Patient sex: M
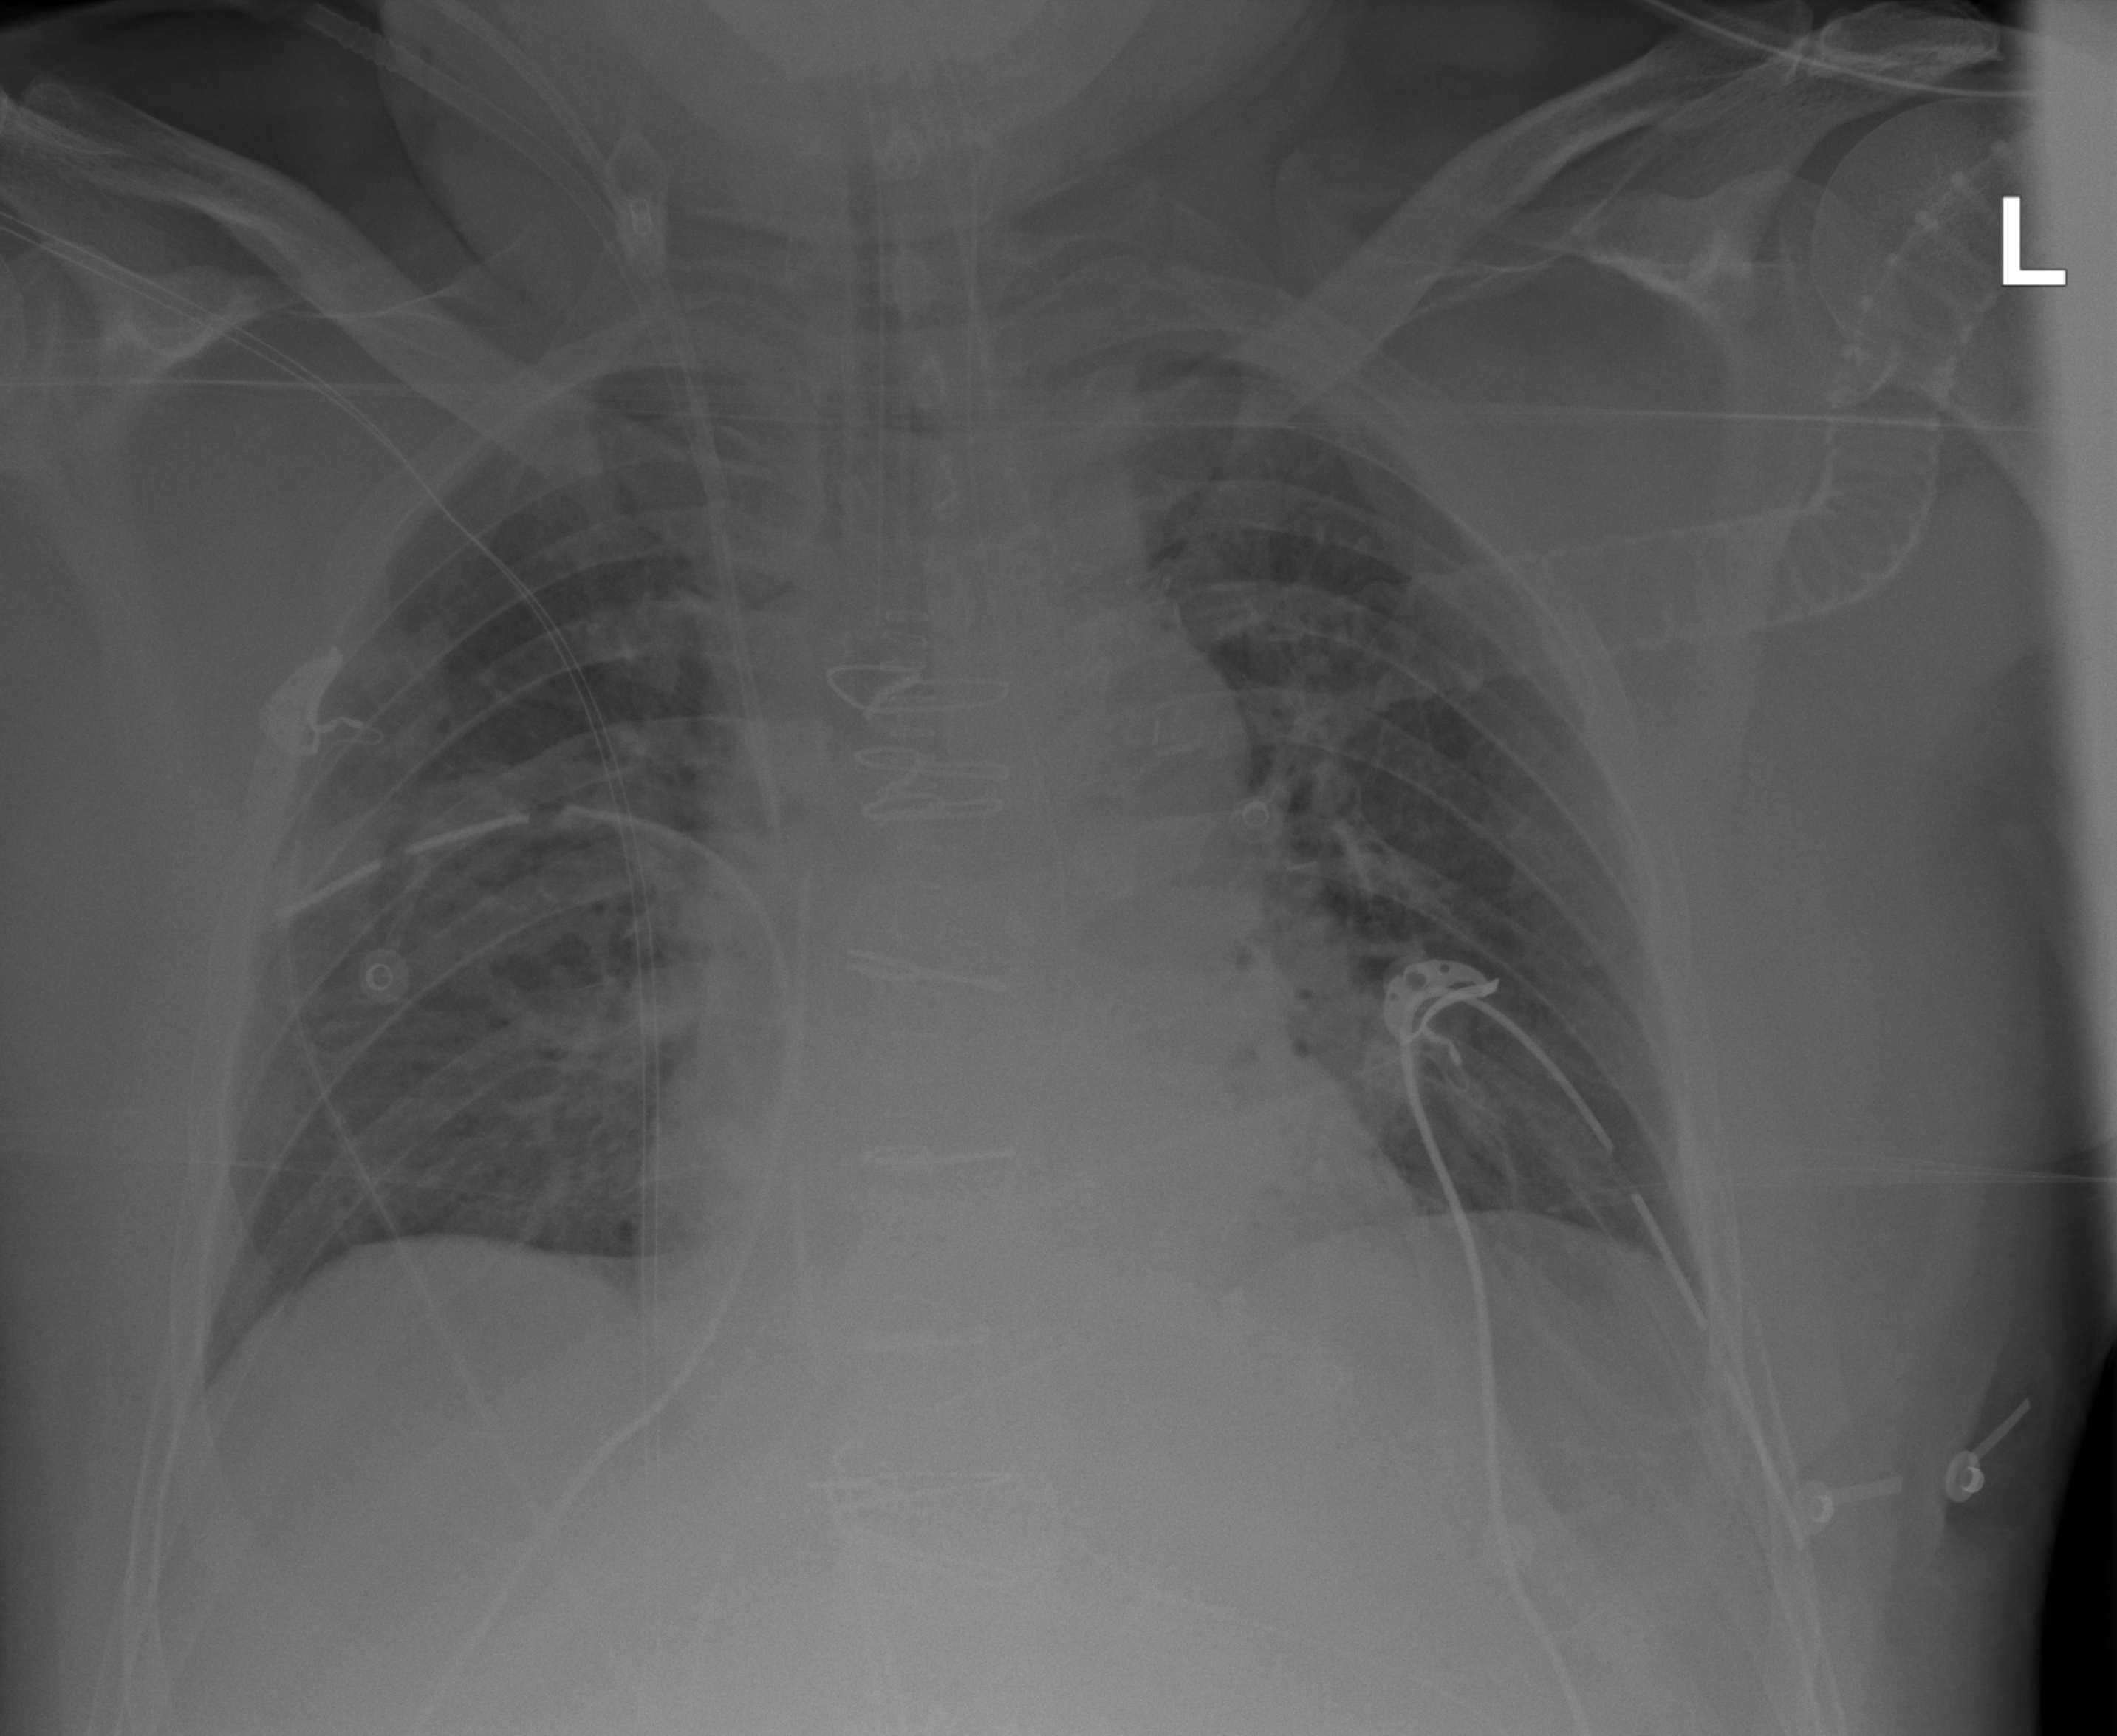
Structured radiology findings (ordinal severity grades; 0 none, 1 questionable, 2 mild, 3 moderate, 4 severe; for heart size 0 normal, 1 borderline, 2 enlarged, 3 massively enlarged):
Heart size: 1
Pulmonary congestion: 2
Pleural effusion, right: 0
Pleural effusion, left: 0
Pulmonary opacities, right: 0
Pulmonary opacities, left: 0
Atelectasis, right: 0
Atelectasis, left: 0